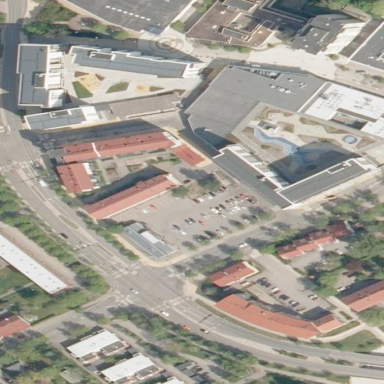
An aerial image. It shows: Retail building that serves as mall.